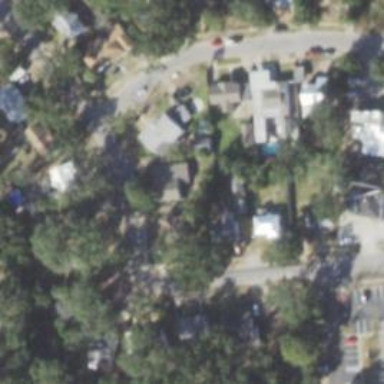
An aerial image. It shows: Residential area composed of single-family homes.